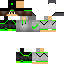
A male human skin with medium skin, wearing brown long hair dressed in a blue tshirt and black pants, featuring a closed mouth.